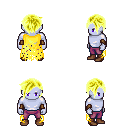
a pixel art fantasy rpg character, male body template, dark elf, purple skin, yellow tattered cape, magenta pants, gold pixie cut hairstyle, cloth bracers, brown shoes, four views (front, back, left, right), 2x2 character sprite sheet, small pixel art, hard edges, no anti-aliasing